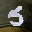
Label: 5